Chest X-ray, AP view. Patient: 45 years old, sex F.
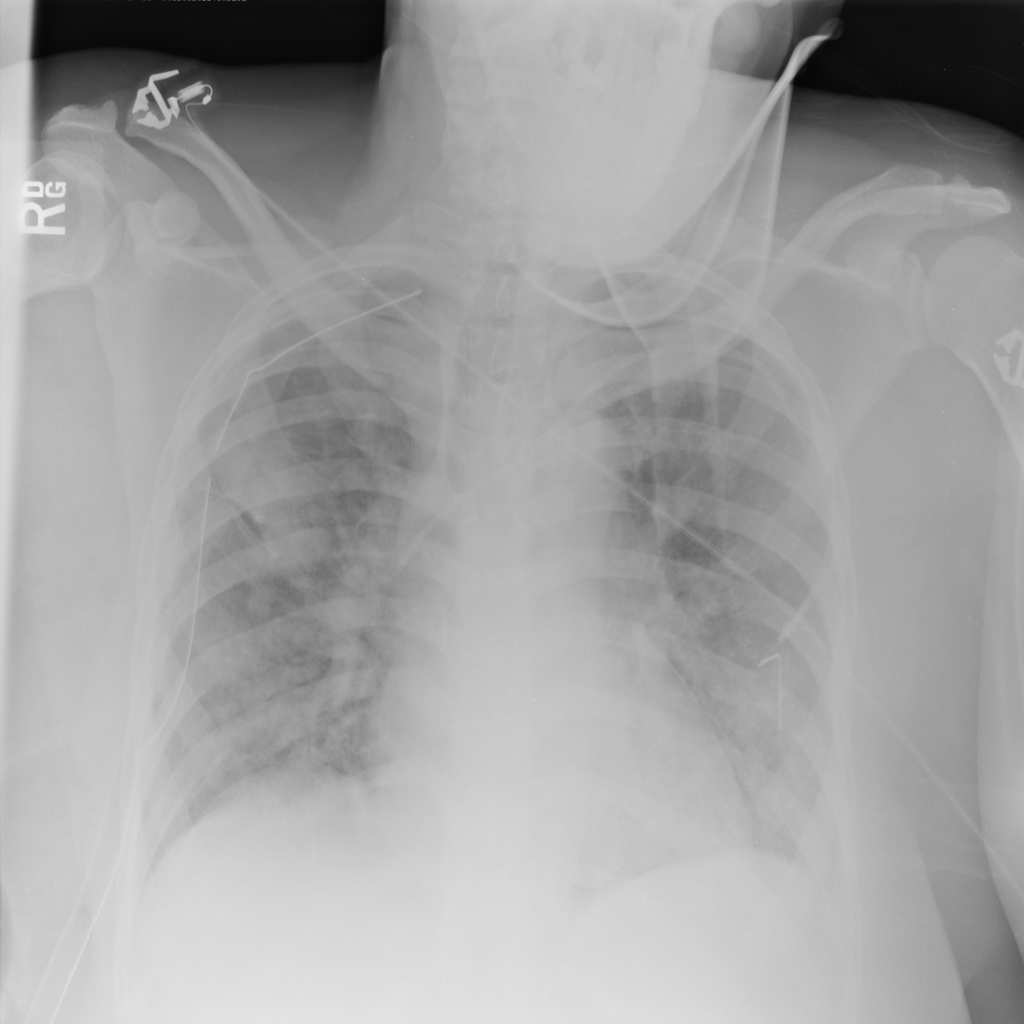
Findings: Pneumothorax